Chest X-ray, AP view. Patient: 27 years old, sex F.
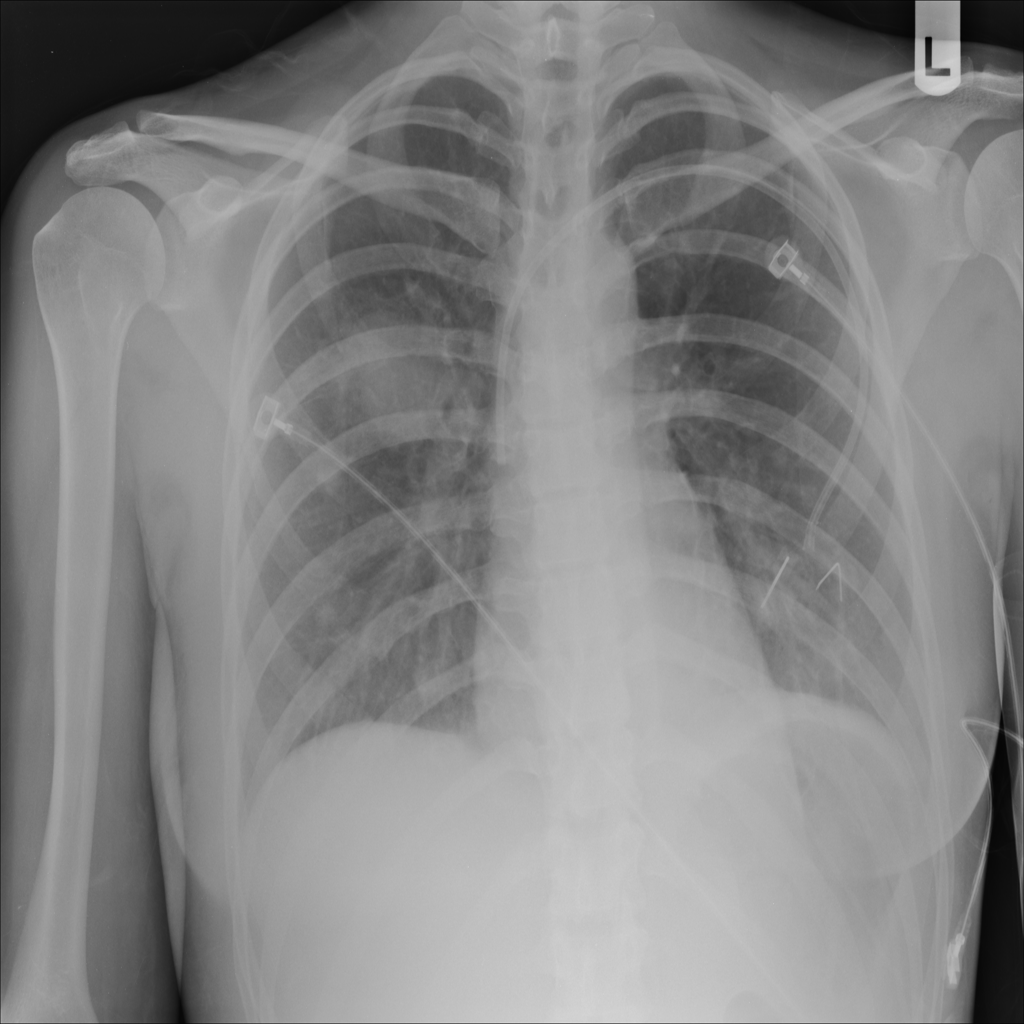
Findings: No Finding